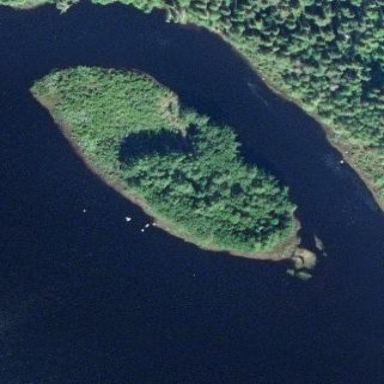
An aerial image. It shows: Islet.